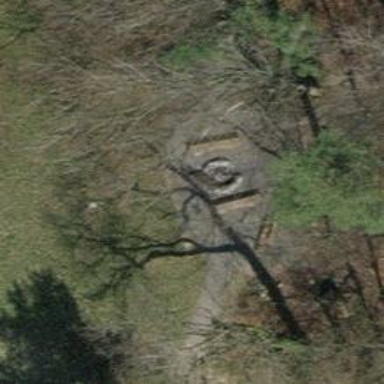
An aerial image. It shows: Picnic table located in leisure land area.